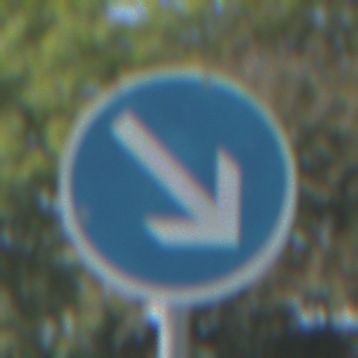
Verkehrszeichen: VorgeschriebeneVorbeifahrtRechts
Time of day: Midday
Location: Outdoor (Nature)
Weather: Clear
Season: NotSpecified
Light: Natural